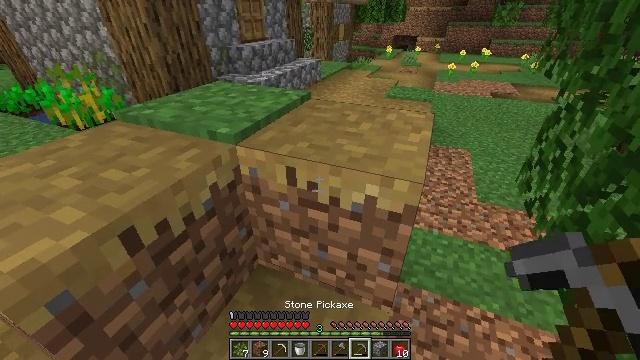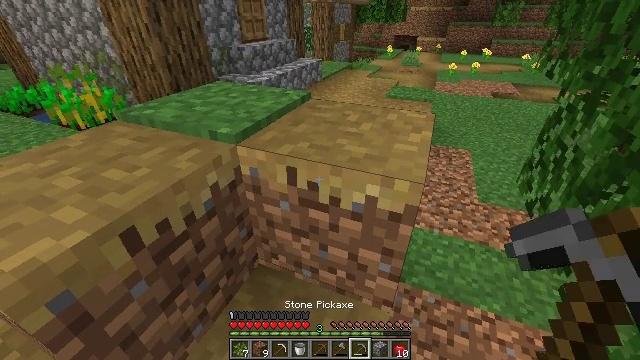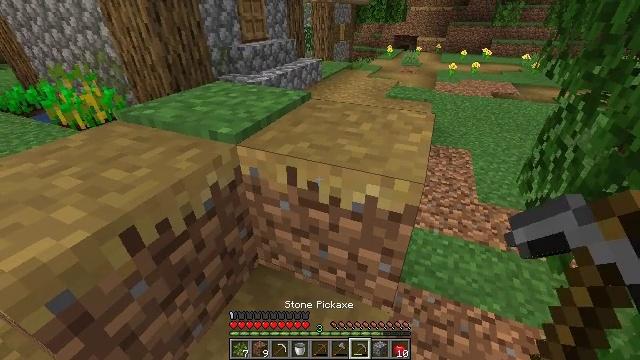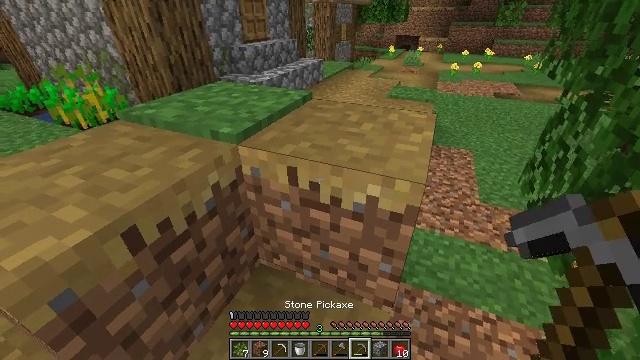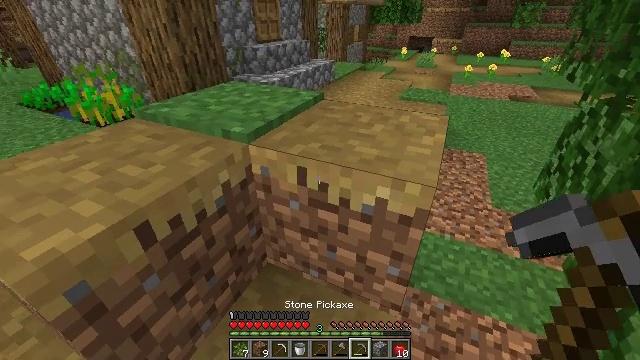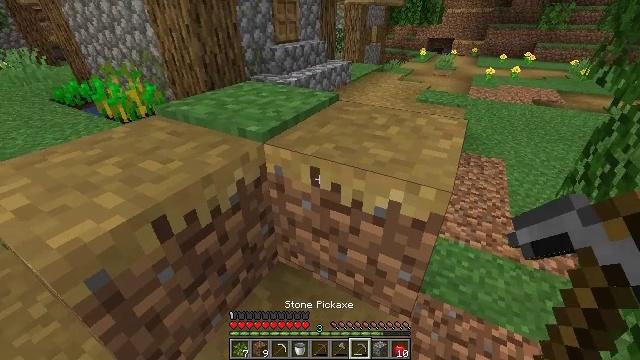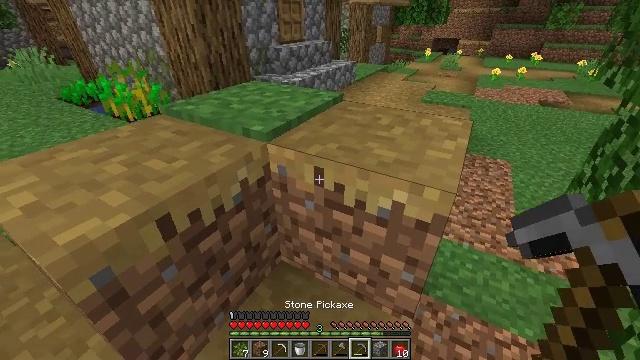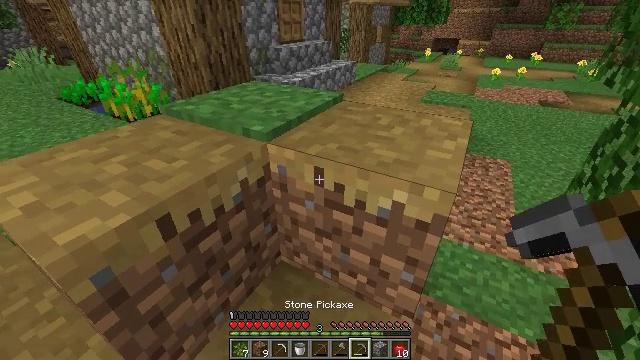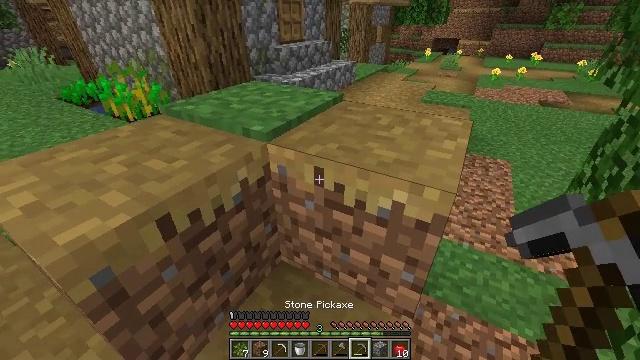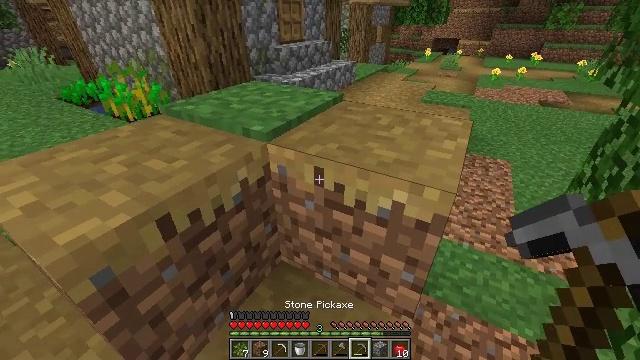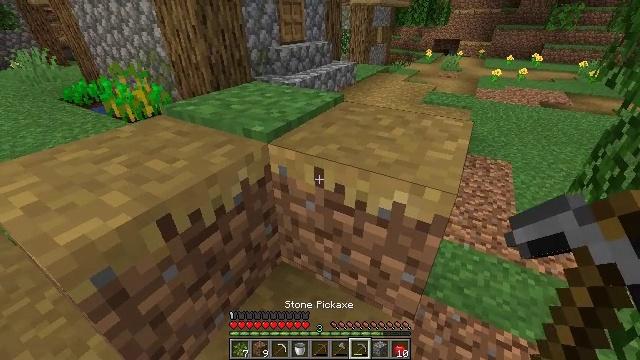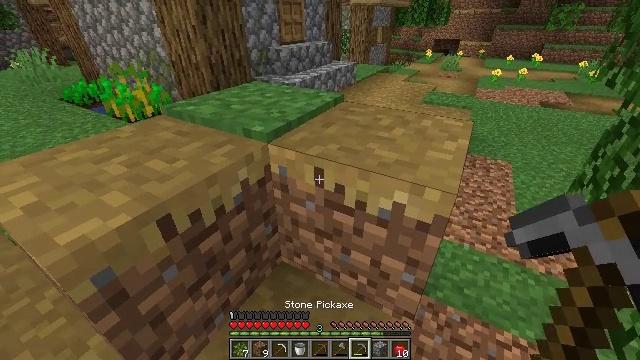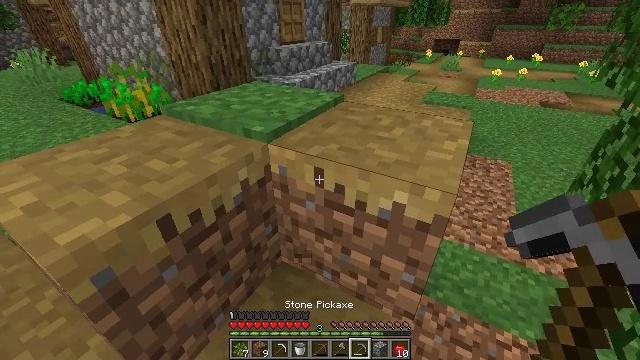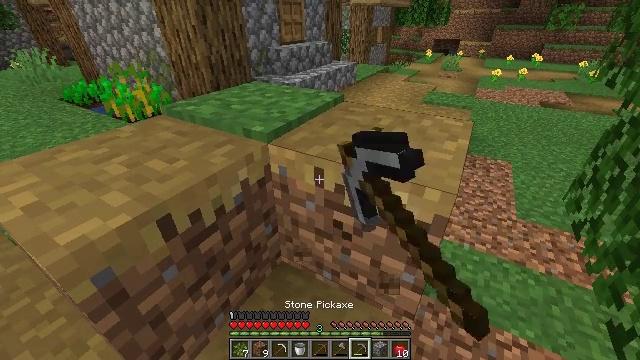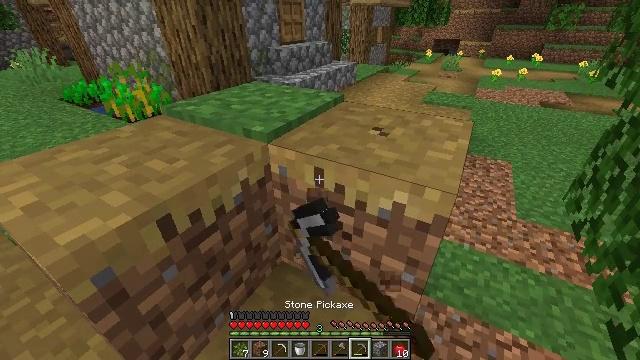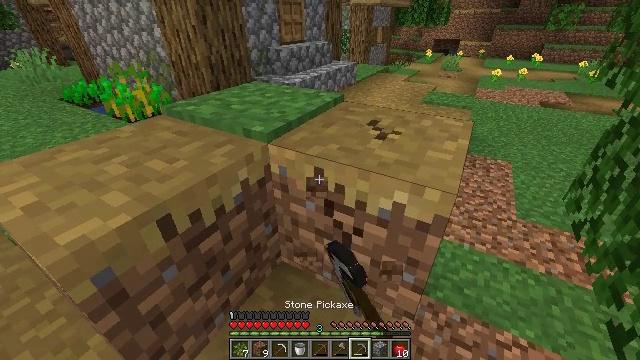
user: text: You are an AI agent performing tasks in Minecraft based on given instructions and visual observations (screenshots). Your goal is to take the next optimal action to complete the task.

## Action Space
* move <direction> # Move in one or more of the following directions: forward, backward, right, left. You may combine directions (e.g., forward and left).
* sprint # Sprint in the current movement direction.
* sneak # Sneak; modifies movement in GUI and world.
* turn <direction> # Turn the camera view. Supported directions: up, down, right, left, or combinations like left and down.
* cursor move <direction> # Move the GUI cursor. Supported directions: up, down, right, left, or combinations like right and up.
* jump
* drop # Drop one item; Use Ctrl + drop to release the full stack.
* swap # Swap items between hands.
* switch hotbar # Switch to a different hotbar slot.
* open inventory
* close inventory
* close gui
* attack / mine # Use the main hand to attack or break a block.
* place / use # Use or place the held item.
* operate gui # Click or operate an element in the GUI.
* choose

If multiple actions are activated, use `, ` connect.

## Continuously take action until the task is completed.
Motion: motion action
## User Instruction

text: Mine the grass path to create a new path.
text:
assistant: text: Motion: no_op
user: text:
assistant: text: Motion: no_op
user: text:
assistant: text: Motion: no_op
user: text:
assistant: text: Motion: turn left
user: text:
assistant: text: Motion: turn left
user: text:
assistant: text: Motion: no_op
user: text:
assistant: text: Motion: no_op
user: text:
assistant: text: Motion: no_op
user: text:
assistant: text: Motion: no_op
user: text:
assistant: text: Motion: no_op
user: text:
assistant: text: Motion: no_op
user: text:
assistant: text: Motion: attack / mine
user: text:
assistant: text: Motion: attack / mine
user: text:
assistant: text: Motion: attack / mine
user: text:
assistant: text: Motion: attack / mine
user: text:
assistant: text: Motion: attack / mine
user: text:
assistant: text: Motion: attack / mine
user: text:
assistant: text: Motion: attack / mine
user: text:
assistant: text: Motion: attack / mine
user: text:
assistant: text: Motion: attack / mine
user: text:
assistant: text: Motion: attack / mine
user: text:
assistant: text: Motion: attack / mine
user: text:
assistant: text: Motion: attack / mine
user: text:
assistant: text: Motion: attack / mine
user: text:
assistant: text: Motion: attack / mine
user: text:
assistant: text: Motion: attack / mine
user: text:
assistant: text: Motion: attack / mine
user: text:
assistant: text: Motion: attack / mine
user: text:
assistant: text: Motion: attack / mine
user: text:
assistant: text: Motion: attack / mine